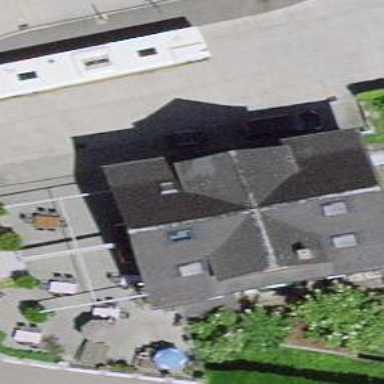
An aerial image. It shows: Café.